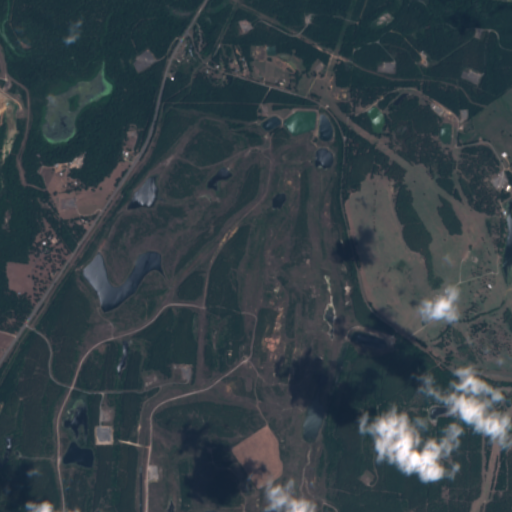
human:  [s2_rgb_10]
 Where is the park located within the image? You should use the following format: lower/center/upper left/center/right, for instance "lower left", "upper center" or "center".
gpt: The park is located in the lower right of the image.
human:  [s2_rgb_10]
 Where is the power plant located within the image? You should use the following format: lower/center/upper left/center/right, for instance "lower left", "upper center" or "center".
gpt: There is no power plant in the image.